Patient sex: M
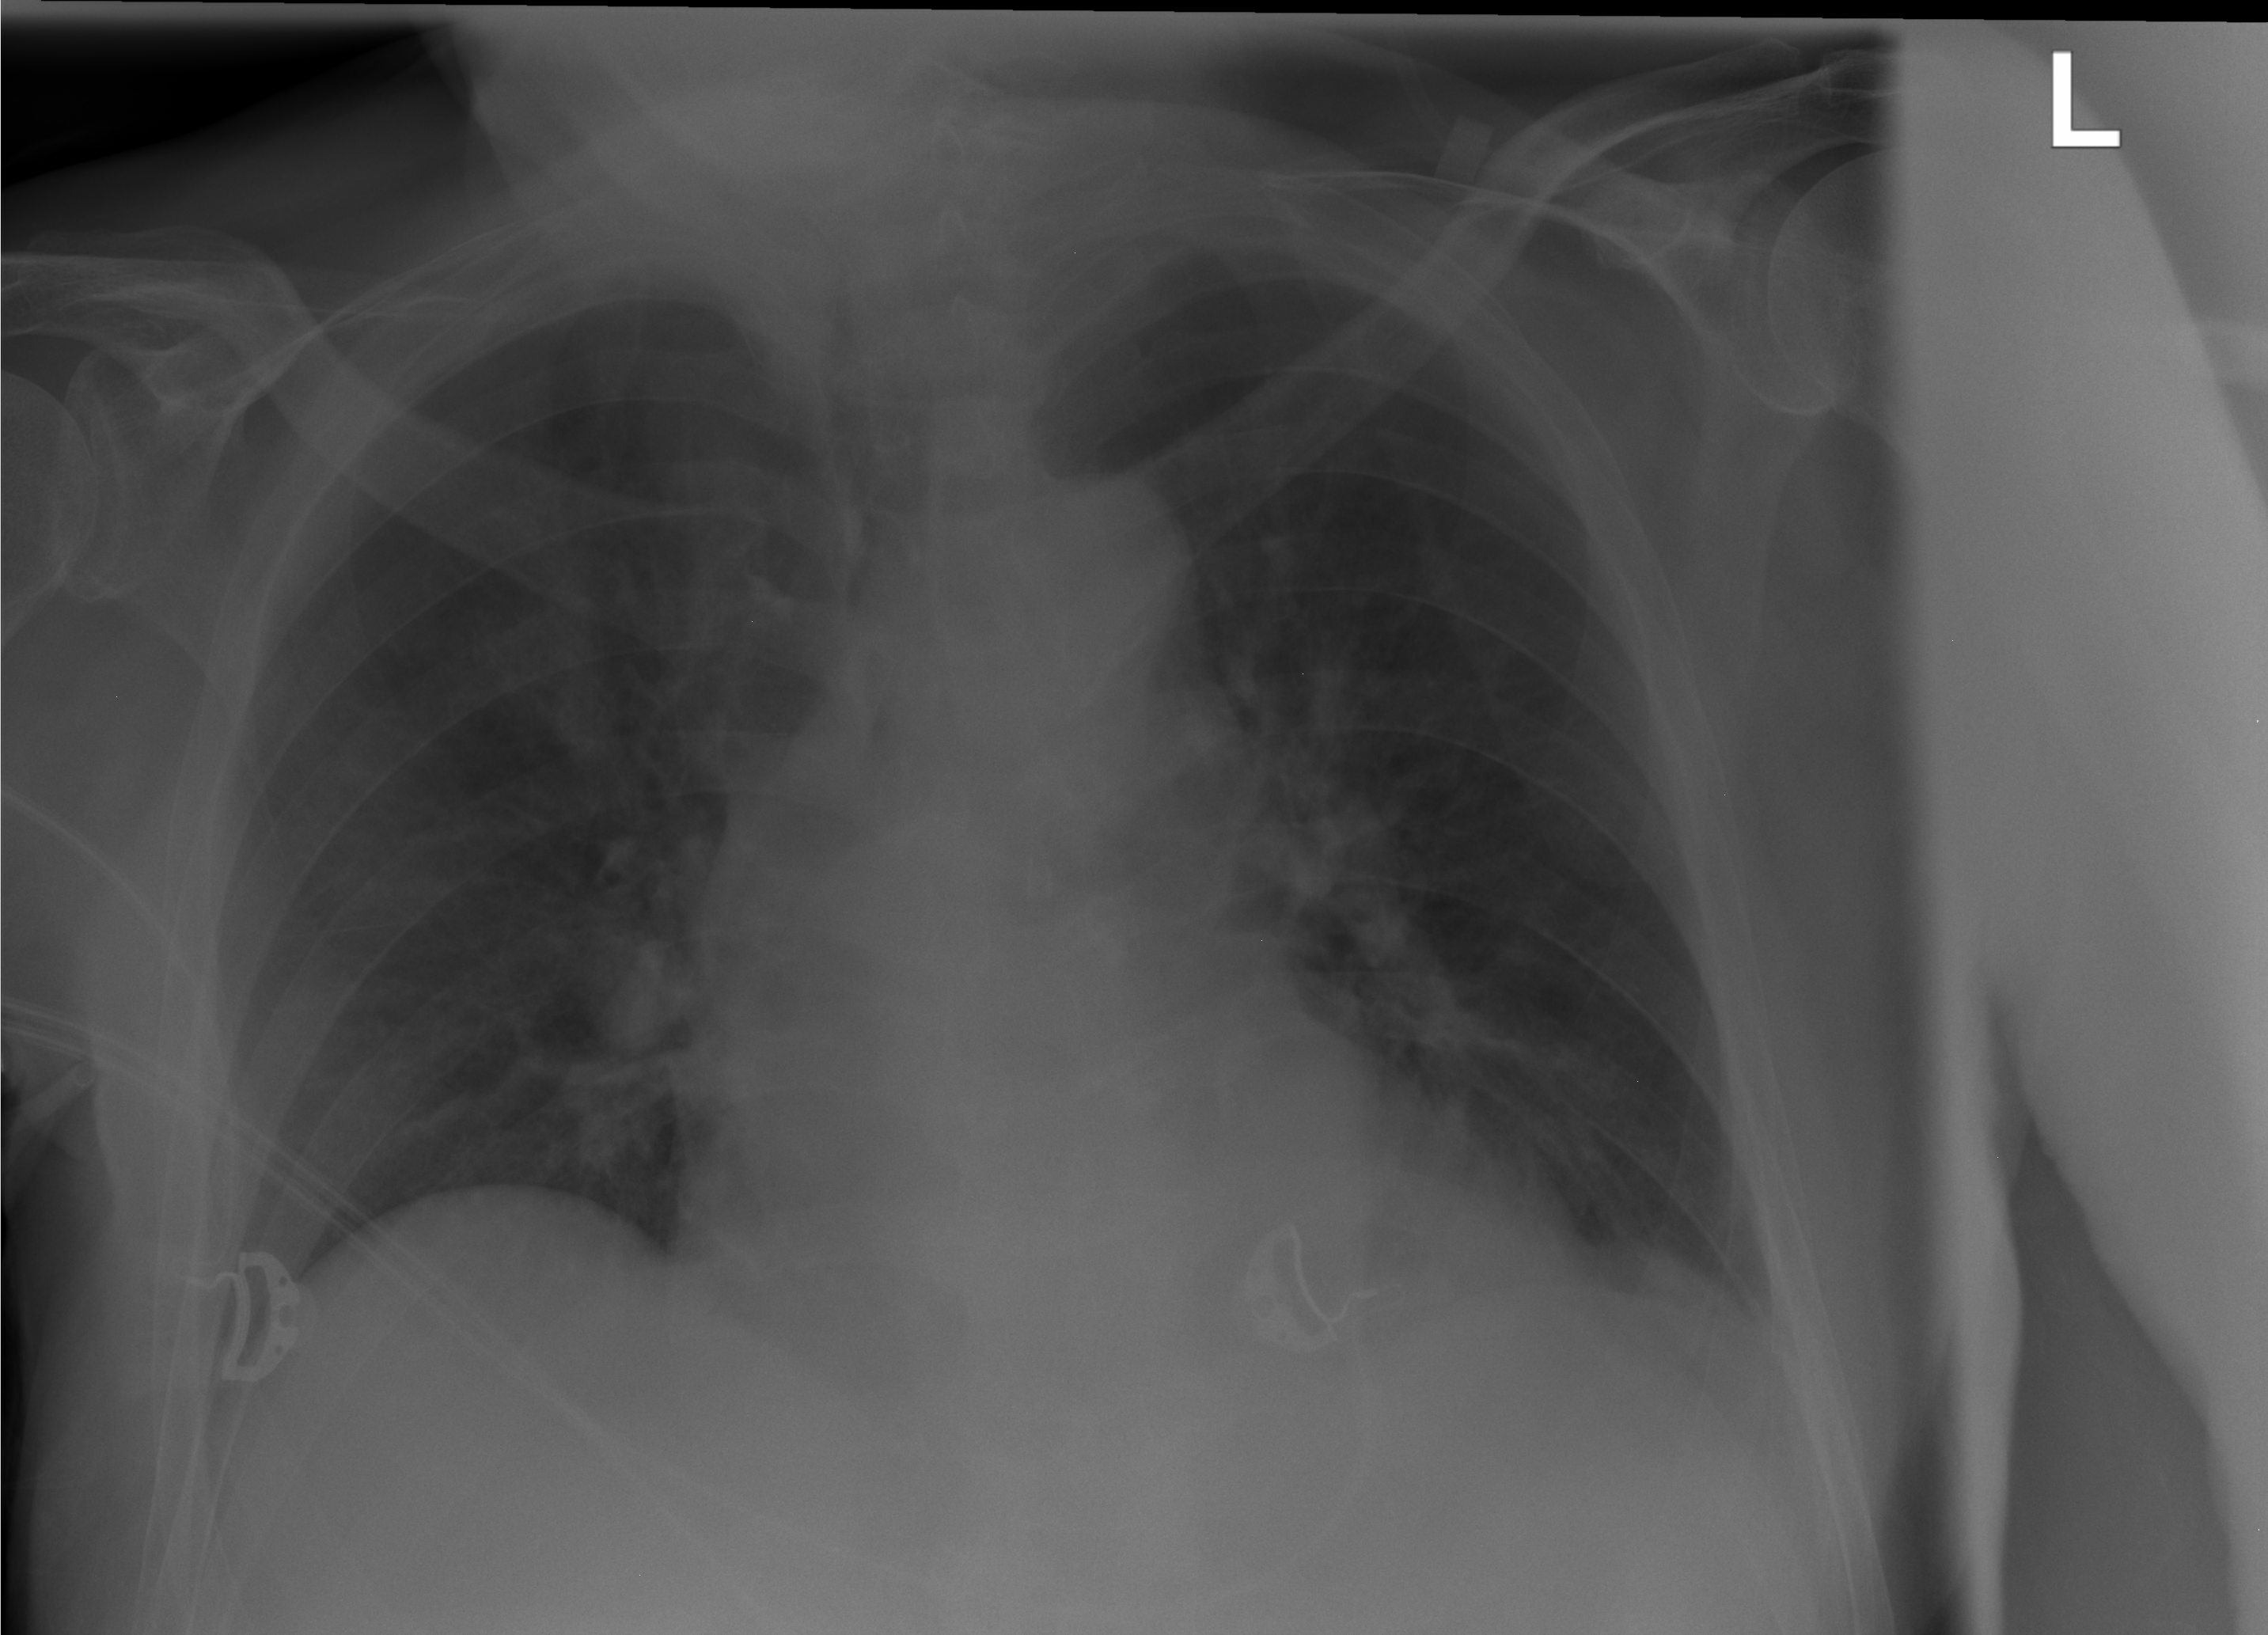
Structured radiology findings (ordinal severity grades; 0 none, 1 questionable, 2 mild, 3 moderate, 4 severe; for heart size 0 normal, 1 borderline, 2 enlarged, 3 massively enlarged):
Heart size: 2
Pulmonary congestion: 0
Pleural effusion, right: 0
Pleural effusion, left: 0
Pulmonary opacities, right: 0
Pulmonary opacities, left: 0
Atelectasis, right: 0
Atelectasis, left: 2